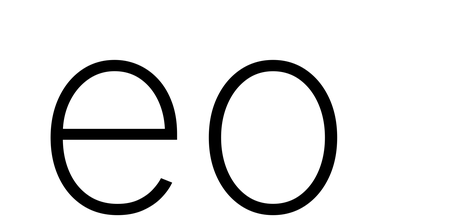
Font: Inter_ExtraLight